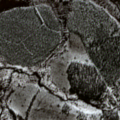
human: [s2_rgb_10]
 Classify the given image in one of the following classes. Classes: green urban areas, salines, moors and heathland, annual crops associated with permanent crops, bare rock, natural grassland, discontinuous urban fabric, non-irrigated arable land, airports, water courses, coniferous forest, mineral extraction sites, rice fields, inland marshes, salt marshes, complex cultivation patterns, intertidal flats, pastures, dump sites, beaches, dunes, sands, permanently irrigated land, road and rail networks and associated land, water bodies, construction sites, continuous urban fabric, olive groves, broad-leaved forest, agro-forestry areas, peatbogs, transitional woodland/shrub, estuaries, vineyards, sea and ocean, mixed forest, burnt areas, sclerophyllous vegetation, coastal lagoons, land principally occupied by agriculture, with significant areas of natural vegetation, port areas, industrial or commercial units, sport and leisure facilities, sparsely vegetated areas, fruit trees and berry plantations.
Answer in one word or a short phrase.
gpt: coniferous forest, peatbogs